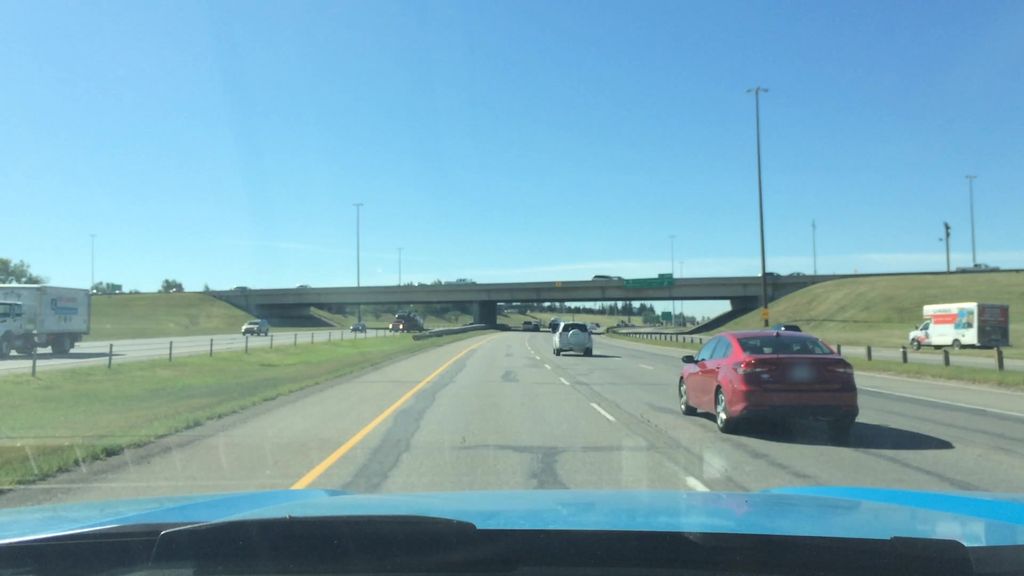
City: calgary